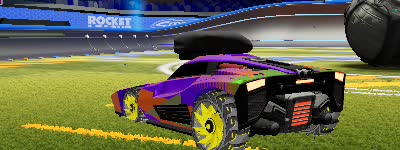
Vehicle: breakout